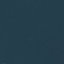
Land use / land cover class: SeaLake